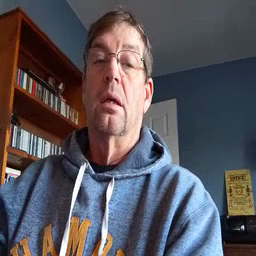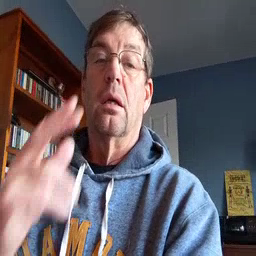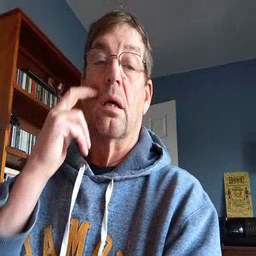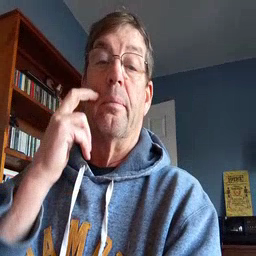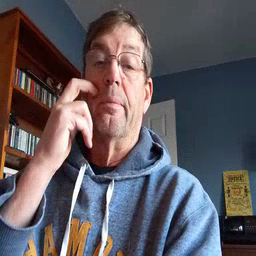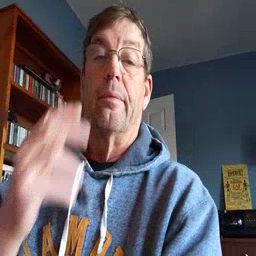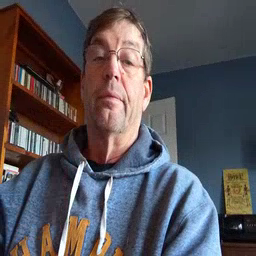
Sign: gum